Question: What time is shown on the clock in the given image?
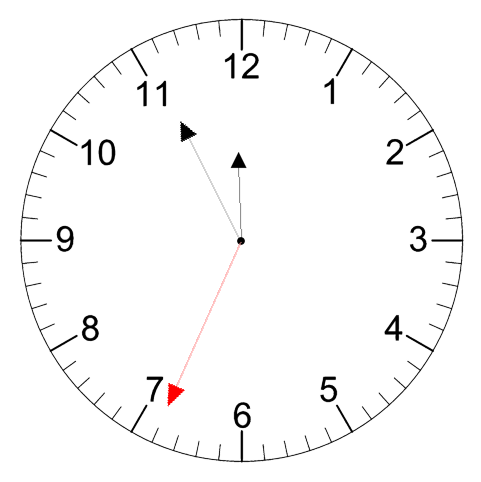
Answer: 11:55:34